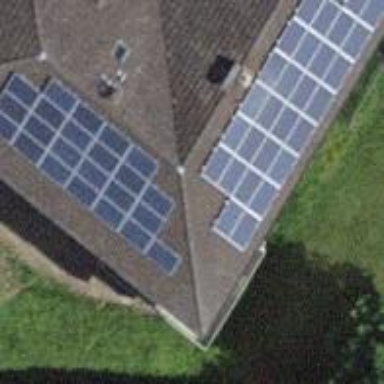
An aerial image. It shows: Solar power generator.